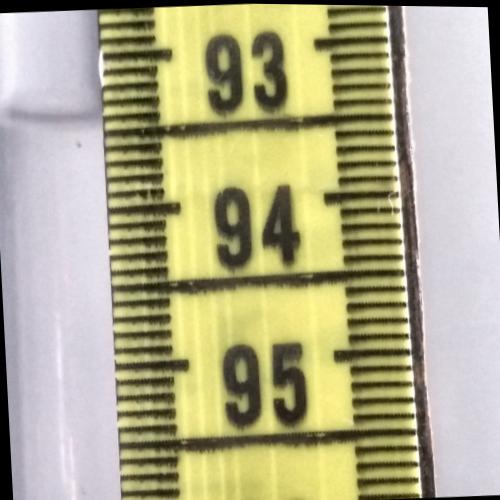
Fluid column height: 93.4 cm